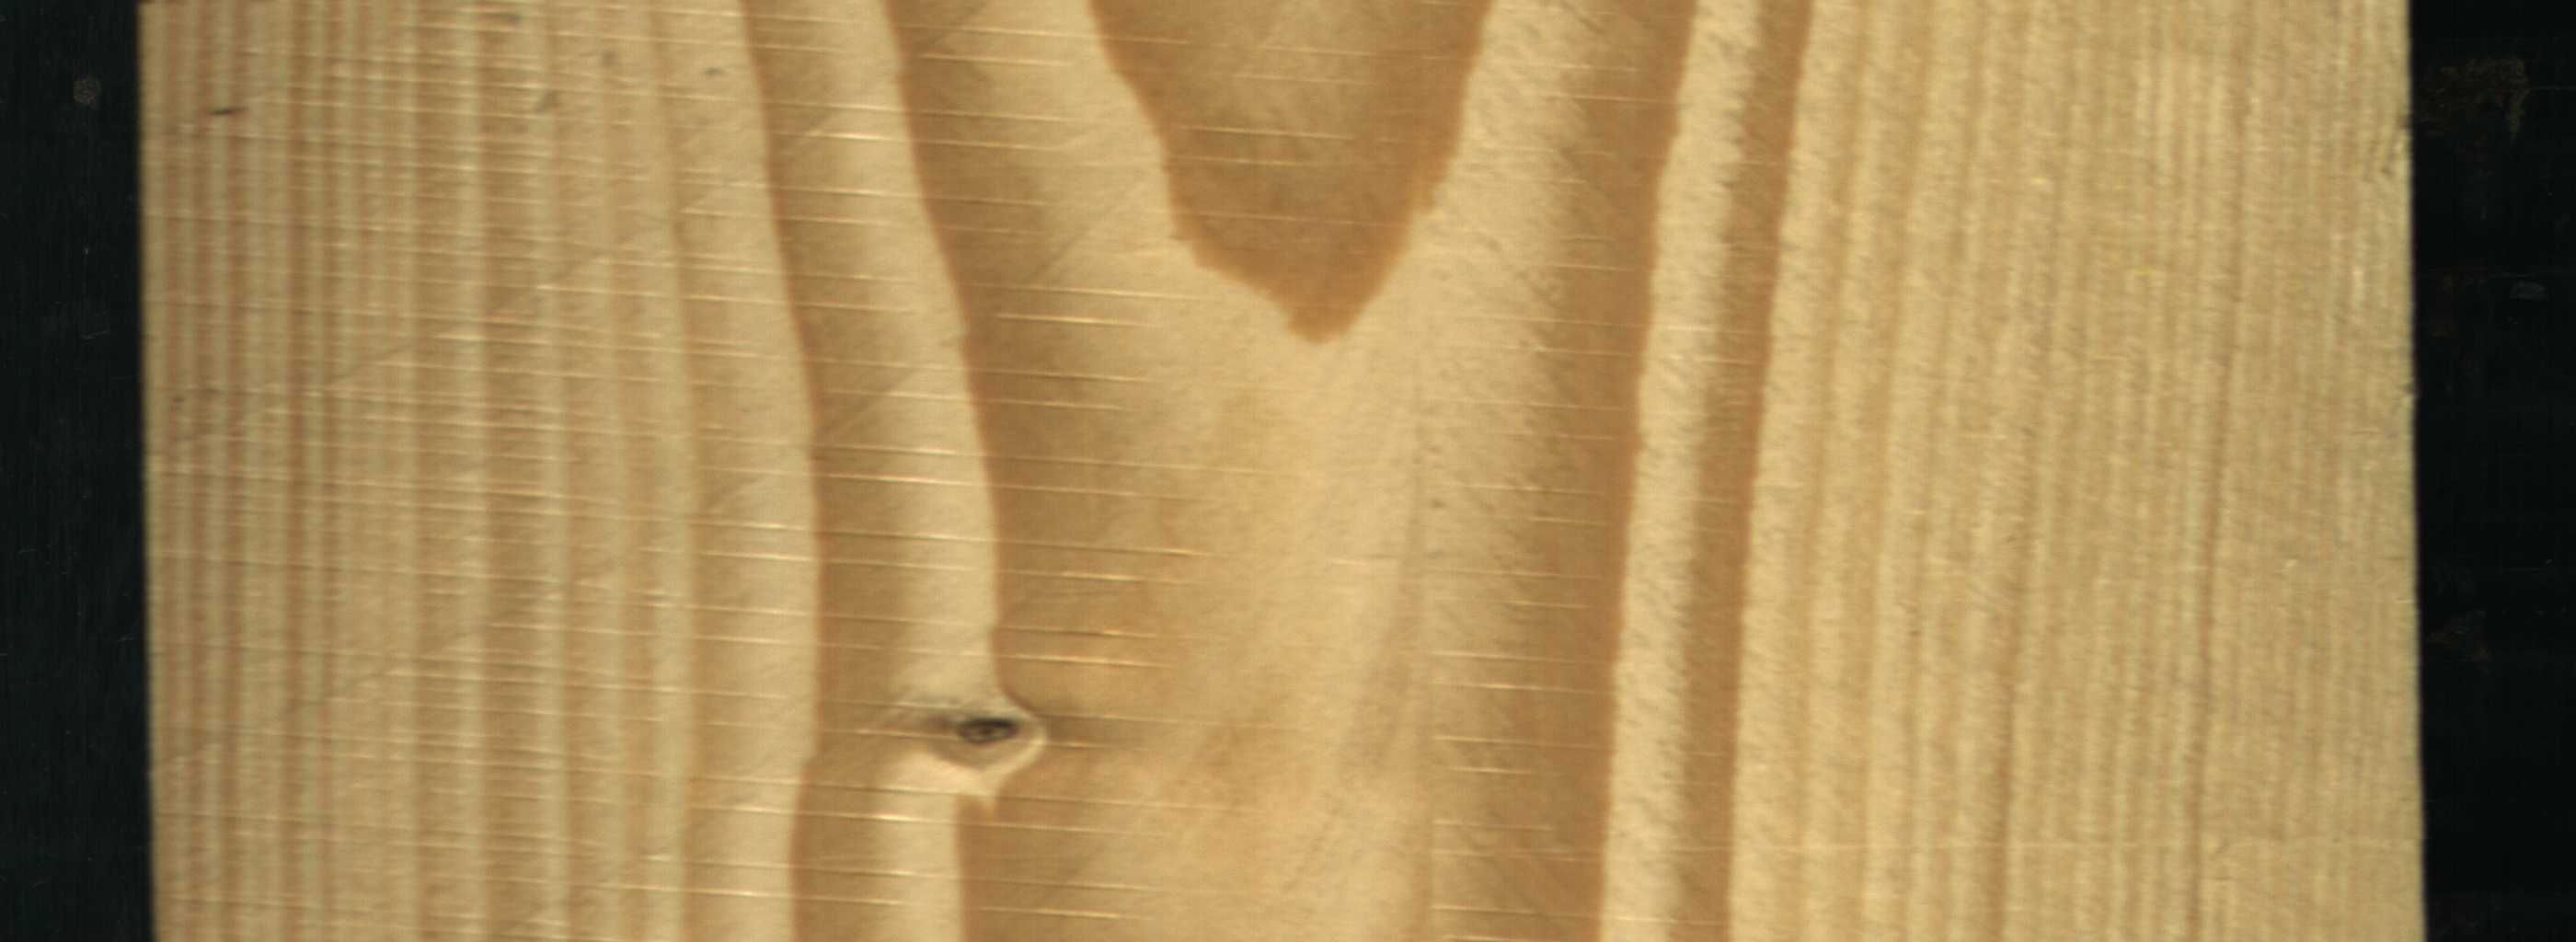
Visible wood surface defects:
Live_Knot